Interaction volume radius: 10 \u00c5
Interaction volume height: 15 \u00c5
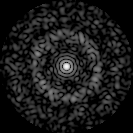
Disorder parameter: 0.8253